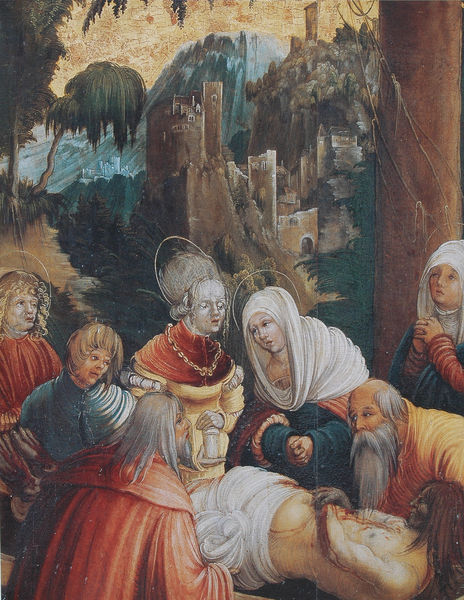
Titel: Hochaltar, Predella, Flügel-Innenseite
Künstler: Meister der Pulkauer Tafelbilder
Standort: Pulkau (Niederösterreich)
Institution: Wallfahrts- und Filialkirche zum Kostbaren Blut Christi
Schlagwörter: baum, berg, blau, blätter, felsen, gemälde, gruppe, haut, himmel, körper, laub, lendenschurz, mann, nackt, wunde, bäume, frauen, gelb, grün, landschaft, menschen, ocker, stadt, äste, braun, frau, grau, männer, schwarz, säule, weiss, zimmer, rot, schleier, tuch, beige, gespräch, malerei, alt, bart, blond, jung, inkarnat, leiche, tod, tot, trauer, bild, öl, stamm, zweige, kirche, gold, gewänder, locken, traurig, turm, kopfbedeckung, liegen, ort, jungen, berge, gebirge, gipfel, kette, papst, essen, kopftuch, palme, faltenwurf, ruine, blut, lendentuch, burg, türme, geld, beten, gebet, salbung, rüstung, heiligenschein, nimbus, gotisch, christus, jesus, kreuzigung, hilfe, palmen, umhänge, heilige, fresko, jünger, heilig, maria, heilung, beweinung, jerusalem, bitte, tempera, grablegung, auferstehung, bitten, klagen, ornat, mann frau, nimben, gespinst, heiliegenscheine, ni,ben, ekel